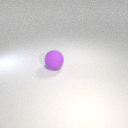
large purple rubber sphere